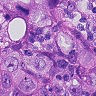
Metastatic tissue present: yes